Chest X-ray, AP view. Patient: 9 years old, sex M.
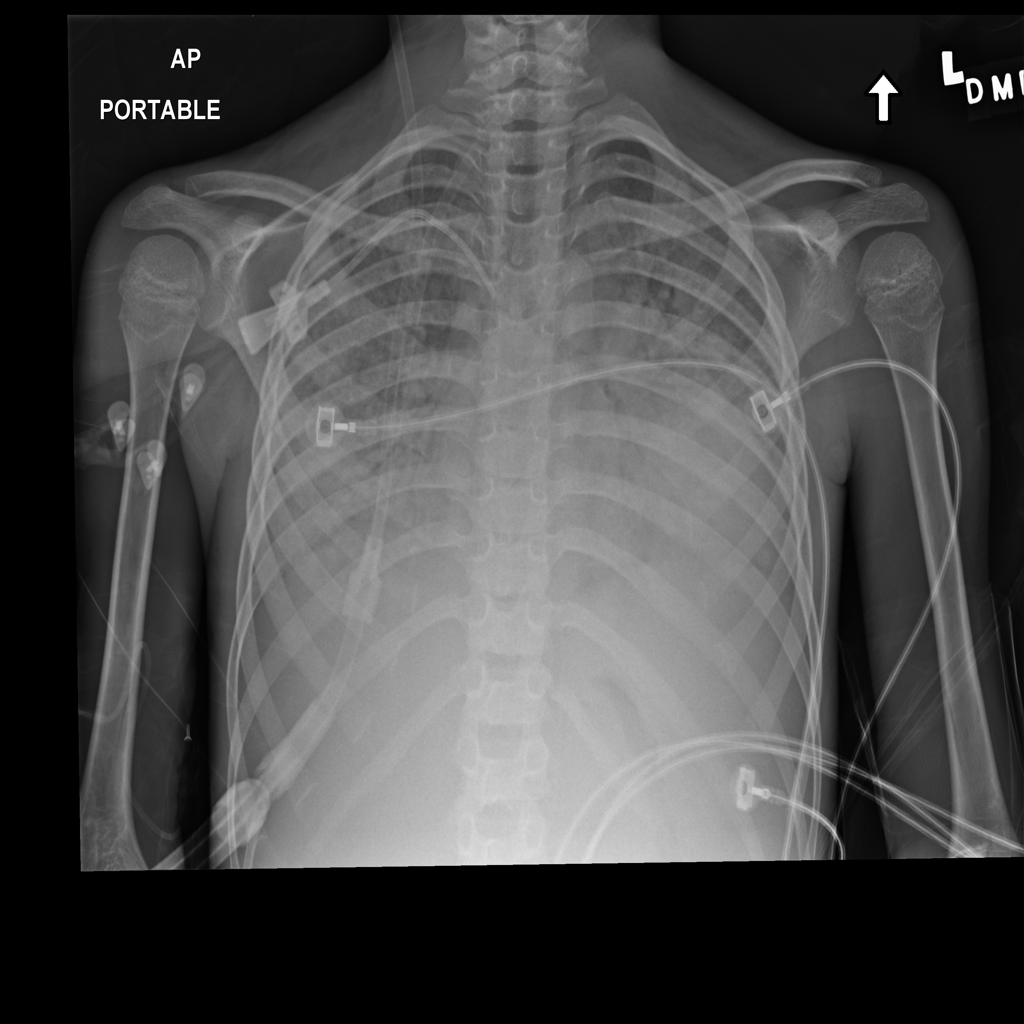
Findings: Edema